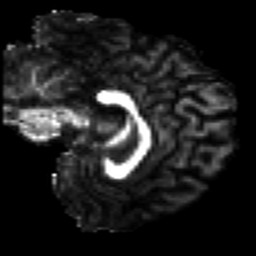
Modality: FA
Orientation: sagittal
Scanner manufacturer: siemens
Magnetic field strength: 3 T
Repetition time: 7.8 s
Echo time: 0.09 s